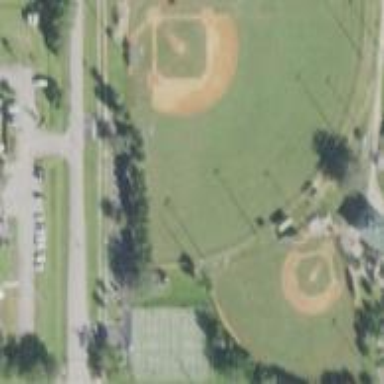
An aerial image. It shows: Baseball pitch for leisure land.